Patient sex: M
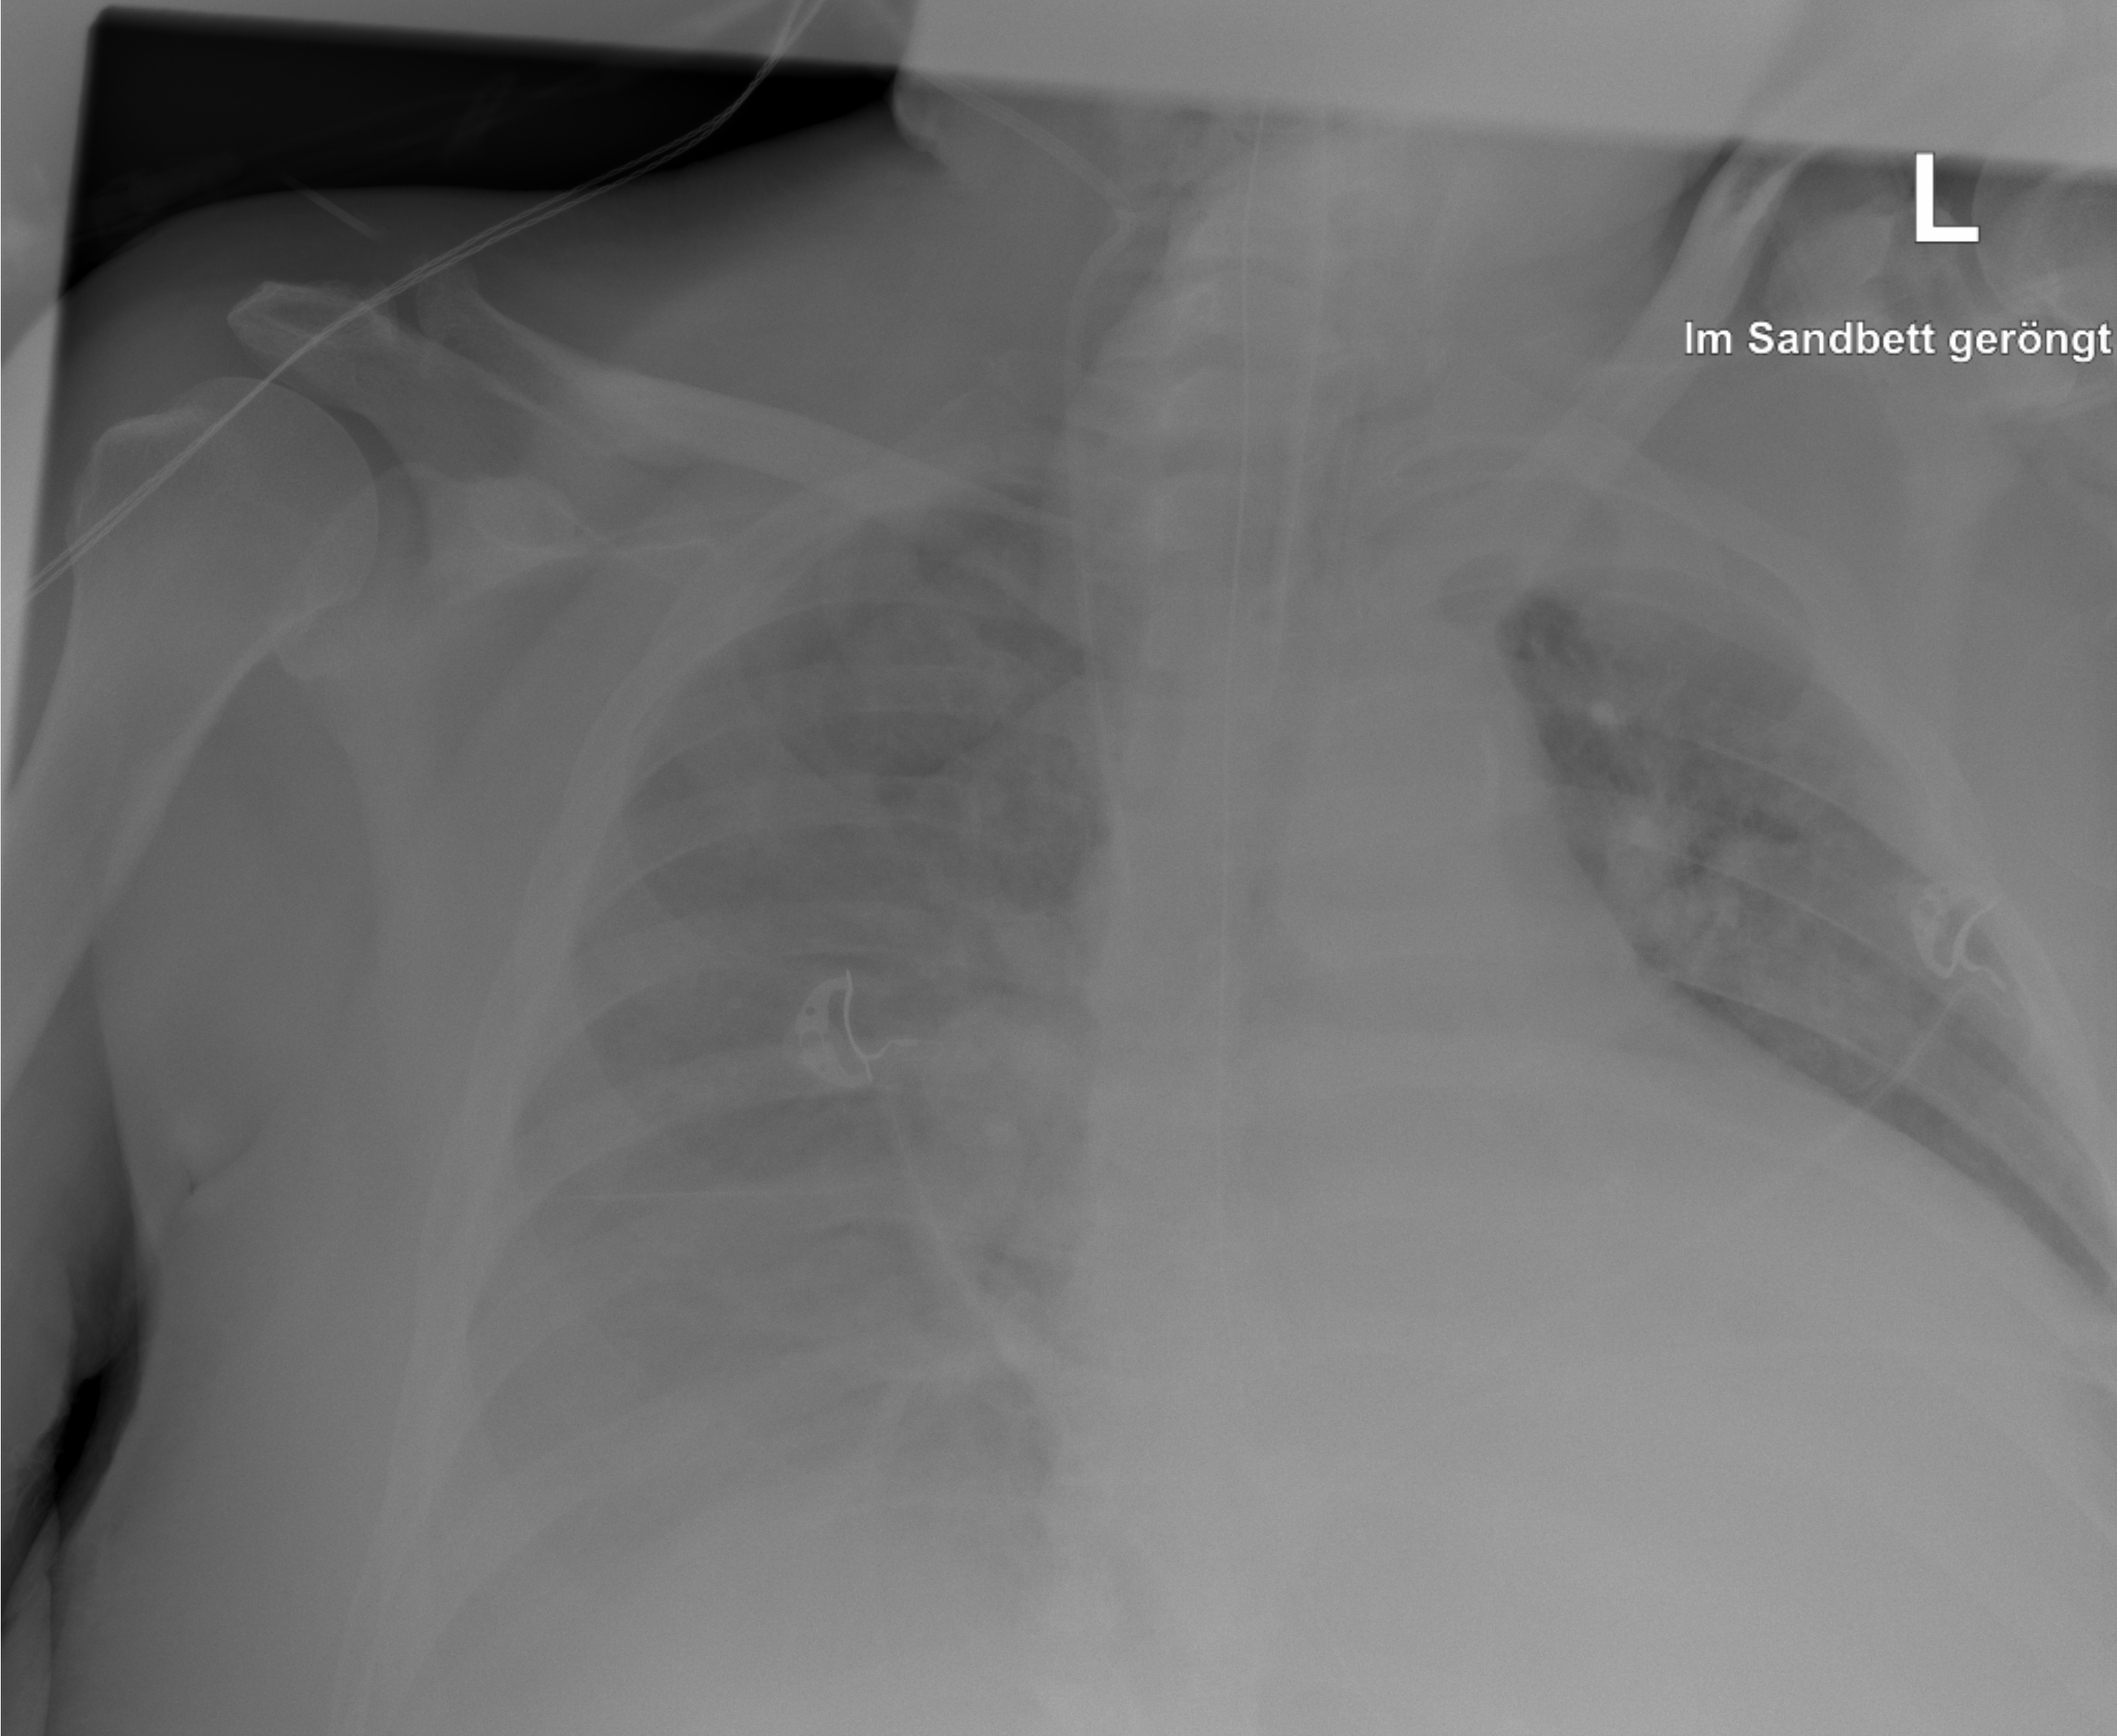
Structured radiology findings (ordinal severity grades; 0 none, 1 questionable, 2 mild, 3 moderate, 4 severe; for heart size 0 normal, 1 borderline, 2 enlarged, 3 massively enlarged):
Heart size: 3
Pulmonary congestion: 3
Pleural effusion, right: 2
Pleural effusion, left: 2
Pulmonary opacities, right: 1
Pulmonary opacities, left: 0
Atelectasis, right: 2
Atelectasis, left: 2